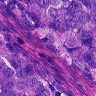
Metastatic tissue present: yes